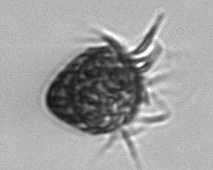
Label: Strombidium_morphotype2